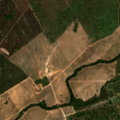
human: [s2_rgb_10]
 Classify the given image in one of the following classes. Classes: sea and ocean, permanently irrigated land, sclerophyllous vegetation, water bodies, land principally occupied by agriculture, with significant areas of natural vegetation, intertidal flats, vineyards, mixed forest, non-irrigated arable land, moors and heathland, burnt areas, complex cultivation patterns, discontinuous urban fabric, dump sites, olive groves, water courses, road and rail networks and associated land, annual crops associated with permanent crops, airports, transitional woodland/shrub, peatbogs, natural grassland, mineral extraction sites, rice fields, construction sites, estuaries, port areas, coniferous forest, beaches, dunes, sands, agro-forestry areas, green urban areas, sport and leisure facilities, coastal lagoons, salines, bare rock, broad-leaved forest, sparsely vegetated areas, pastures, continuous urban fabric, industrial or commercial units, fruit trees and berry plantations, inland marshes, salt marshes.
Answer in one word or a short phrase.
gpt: continuous urban fabric